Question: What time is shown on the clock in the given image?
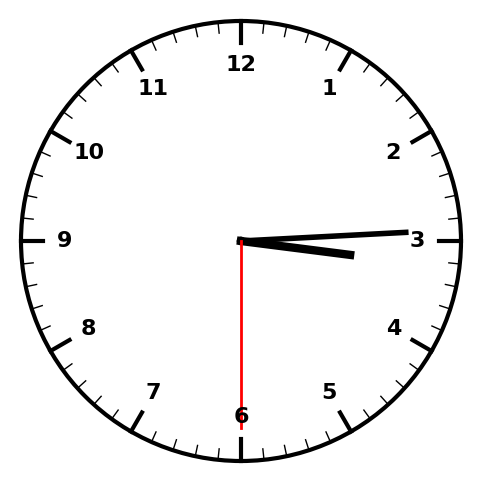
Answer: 03:14:30